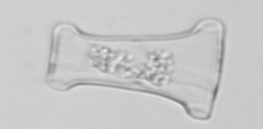
Label: Eucampia